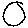
Label: circle